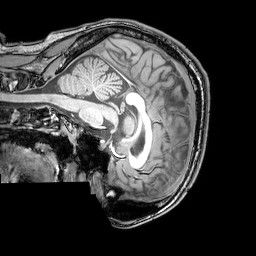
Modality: T1w
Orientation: sagittal
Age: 23
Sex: male
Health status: healthy
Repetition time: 0.081 s
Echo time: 0.037 s